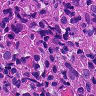
Metastatic tissue present: yes